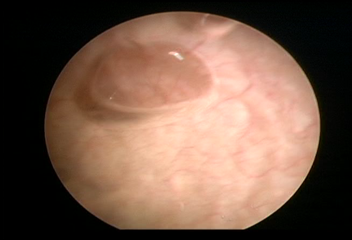
Modality: WLC
Class: Foreign bodies
Subclass: AirBubble
Bladder cancer association: No
Annotated structures: Air bubble